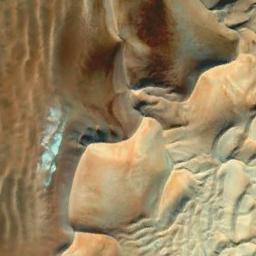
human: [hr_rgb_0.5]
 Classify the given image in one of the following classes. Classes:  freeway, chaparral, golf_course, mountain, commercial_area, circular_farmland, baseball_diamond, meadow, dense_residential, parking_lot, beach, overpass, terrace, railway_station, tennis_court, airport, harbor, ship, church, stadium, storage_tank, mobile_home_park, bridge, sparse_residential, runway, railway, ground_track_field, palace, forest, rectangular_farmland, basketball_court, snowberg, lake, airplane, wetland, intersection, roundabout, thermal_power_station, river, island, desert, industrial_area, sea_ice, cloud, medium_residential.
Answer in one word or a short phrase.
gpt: desert